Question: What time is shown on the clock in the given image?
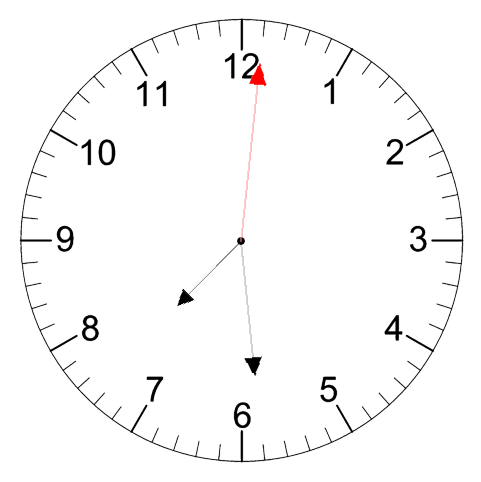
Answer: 07:29:01